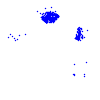
Particle: electron